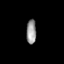
Tissue: prostate
Cell type: B cells
Senescence score: 0.716
Nuclear area (px): 234
Mean DAPI intensity: 151.09